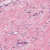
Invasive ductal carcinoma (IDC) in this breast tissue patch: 0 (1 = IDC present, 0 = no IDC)